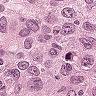
Metastatic tissue present: yes